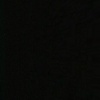
Label: space